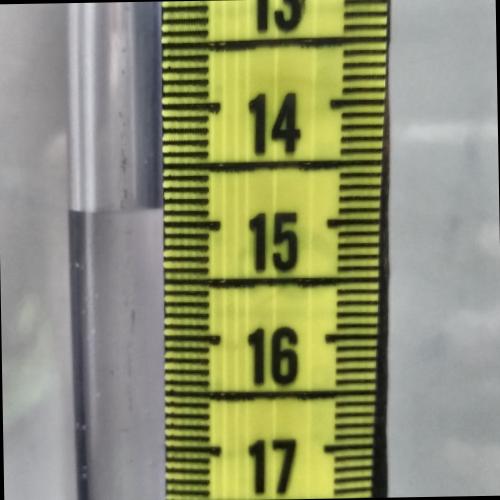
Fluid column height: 14.9 cm